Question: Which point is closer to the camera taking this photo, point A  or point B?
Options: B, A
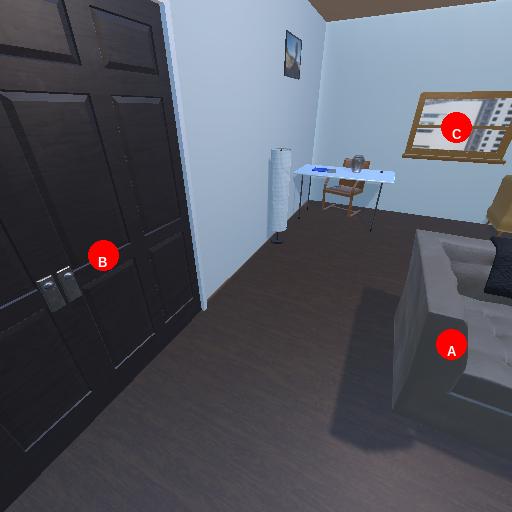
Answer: B